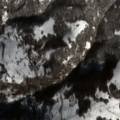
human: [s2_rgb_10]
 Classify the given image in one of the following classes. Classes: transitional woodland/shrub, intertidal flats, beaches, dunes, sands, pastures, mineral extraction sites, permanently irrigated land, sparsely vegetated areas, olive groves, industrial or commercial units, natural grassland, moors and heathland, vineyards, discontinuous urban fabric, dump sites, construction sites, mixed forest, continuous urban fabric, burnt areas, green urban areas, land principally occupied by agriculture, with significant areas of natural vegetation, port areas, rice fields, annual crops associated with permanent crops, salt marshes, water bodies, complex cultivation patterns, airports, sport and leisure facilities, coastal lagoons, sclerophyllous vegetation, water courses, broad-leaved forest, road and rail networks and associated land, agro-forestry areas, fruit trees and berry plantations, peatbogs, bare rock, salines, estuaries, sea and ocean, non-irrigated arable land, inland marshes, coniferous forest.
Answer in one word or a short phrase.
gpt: land principally occupied by agriculture, with significant areas of natural vegetation, broad-leaved forest, natural grassland